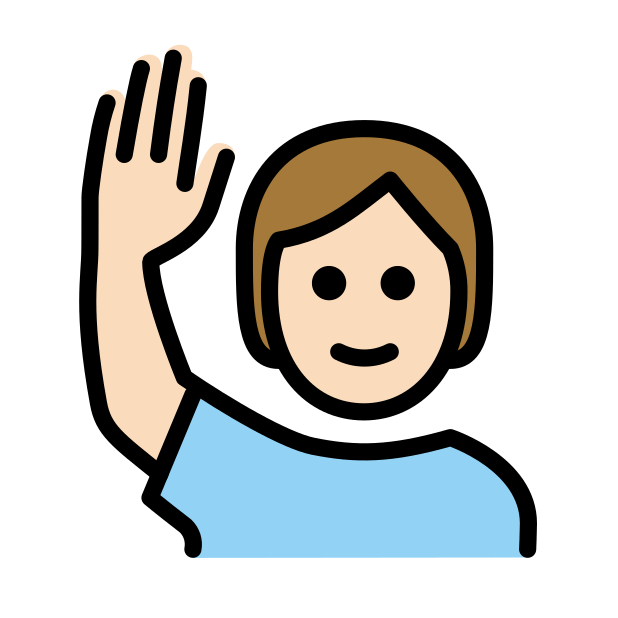
person raising hand: light skin tone